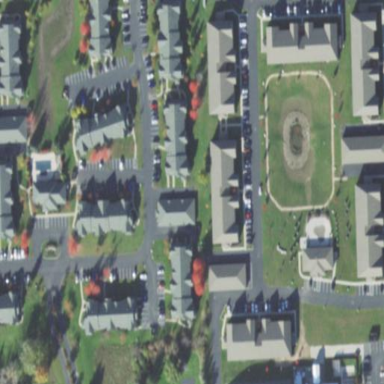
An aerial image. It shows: Residential area located within city block.